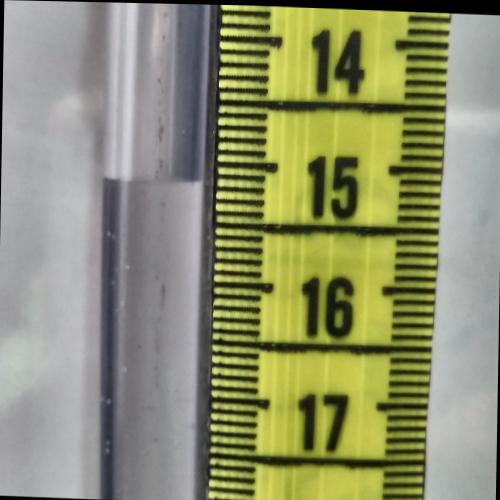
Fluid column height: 15.2 cm